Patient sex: F
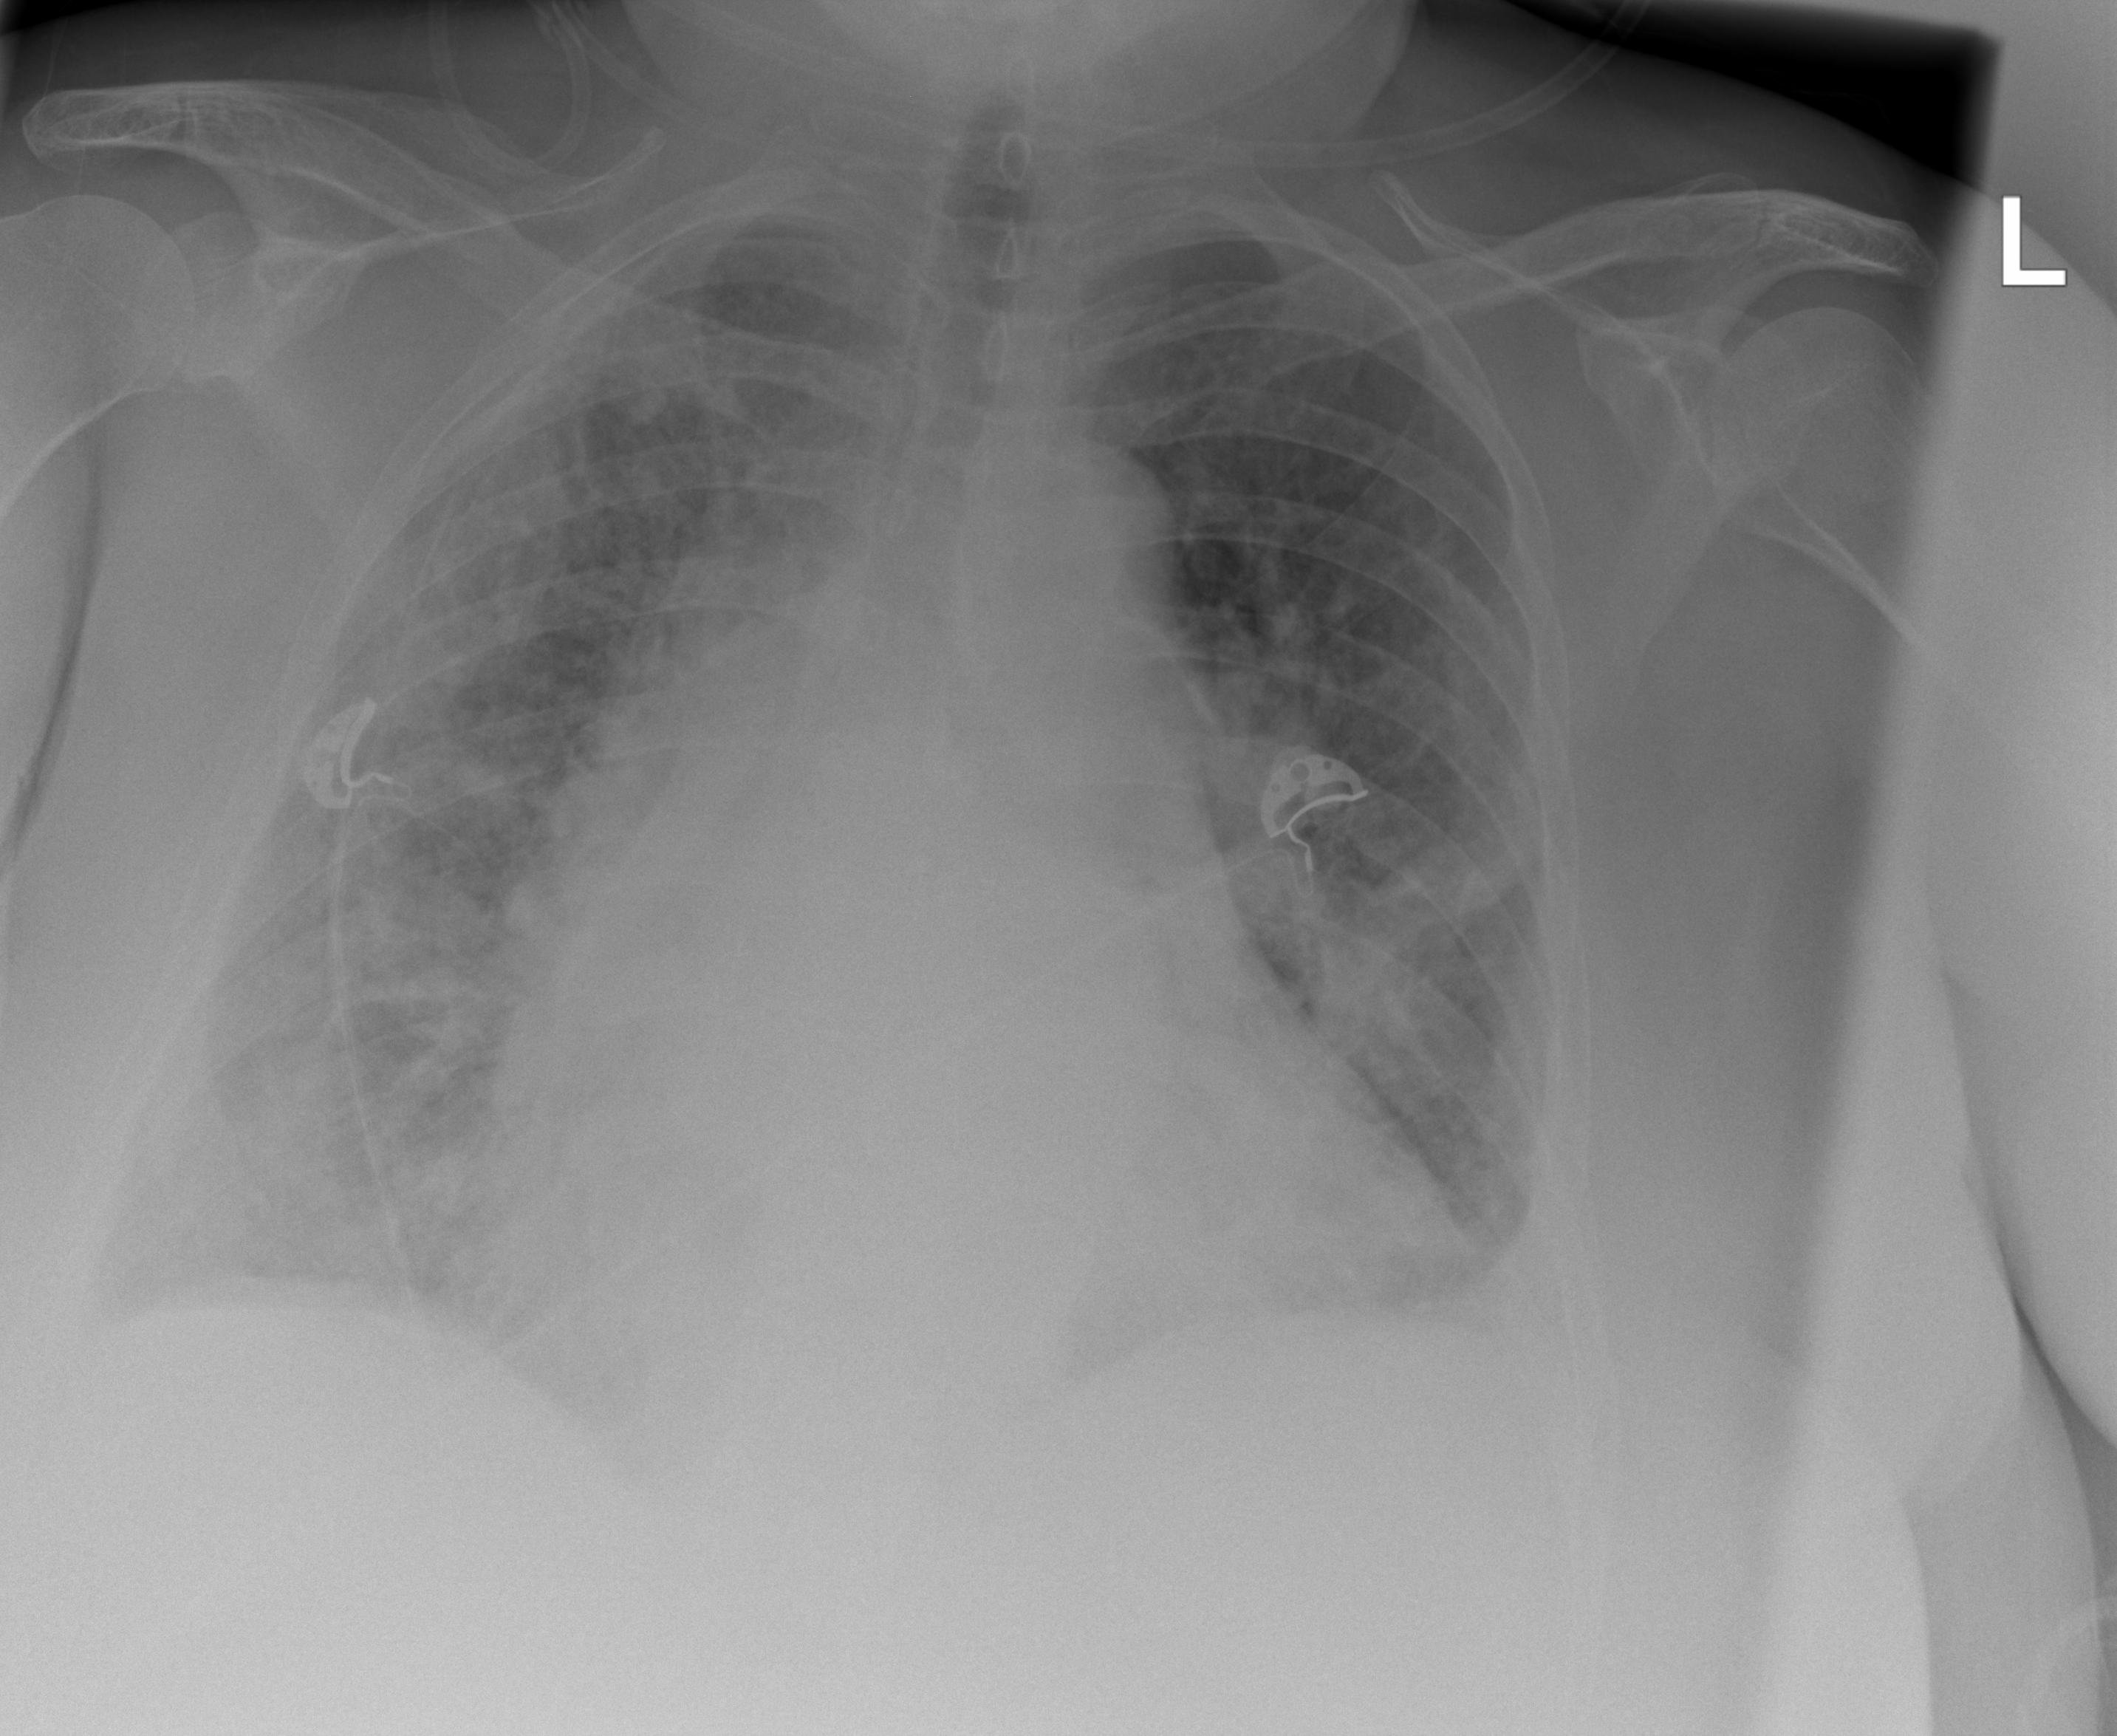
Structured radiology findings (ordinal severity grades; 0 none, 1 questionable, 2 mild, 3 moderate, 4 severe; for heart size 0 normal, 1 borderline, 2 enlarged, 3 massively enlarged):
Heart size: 2
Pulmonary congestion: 2
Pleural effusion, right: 2
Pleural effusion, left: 2
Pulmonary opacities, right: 2
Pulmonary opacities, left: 2
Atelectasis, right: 2
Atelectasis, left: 2